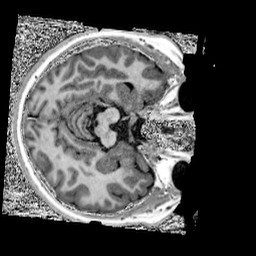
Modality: UNIT1
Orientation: axial
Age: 12
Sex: male
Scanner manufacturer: siemens
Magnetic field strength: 3 T
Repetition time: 4 s
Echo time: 0.00303 s